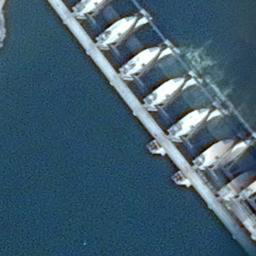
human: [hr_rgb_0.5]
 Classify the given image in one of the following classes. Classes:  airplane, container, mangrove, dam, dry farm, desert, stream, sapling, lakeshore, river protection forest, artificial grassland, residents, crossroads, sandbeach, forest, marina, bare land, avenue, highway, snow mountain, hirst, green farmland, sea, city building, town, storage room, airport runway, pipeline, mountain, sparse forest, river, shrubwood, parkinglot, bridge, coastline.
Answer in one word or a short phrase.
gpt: dam